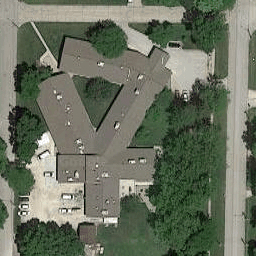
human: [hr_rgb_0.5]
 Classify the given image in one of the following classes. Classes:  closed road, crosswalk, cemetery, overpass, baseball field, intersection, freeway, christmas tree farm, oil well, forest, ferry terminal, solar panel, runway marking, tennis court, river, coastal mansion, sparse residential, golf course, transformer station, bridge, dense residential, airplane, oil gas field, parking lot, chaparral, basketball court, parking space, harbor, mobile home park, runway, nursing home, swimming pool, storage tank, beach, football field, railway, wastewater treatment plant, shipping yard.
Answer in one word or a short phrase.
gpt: nursing home